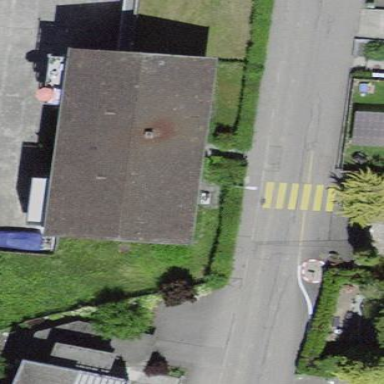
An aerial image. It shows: Building with gabled roof.